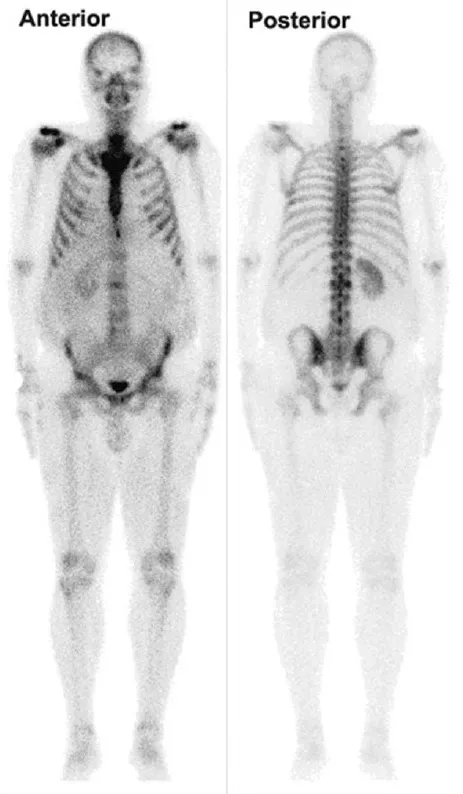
Planar bone scintigraphy performed after I. V. injection of technetium labeled MDP showing very mild increase in the L 2 vertebra prompted a hybrid SPECT-CT imaging of the lumbar spine. Post Left nephrectomy status is also noticed.
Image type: radiology (scintigraphy)